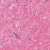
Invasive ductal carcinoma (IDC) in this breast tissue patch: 0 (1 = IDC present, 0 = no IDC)